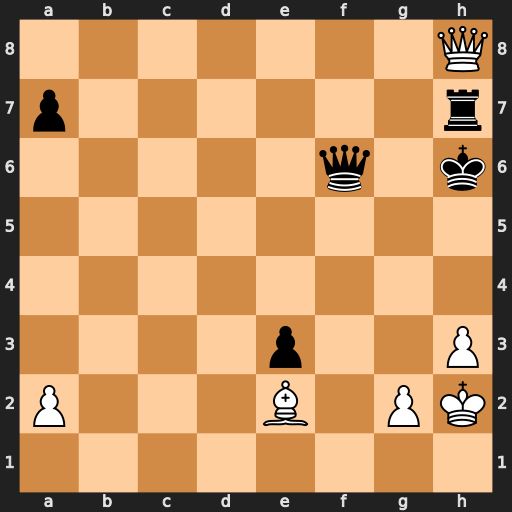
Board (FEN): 7Q/p6r/5q1k/8/8/4p2P/P3B1PK/8
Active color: w
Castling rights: -
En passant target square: -
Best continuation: Qxf6#